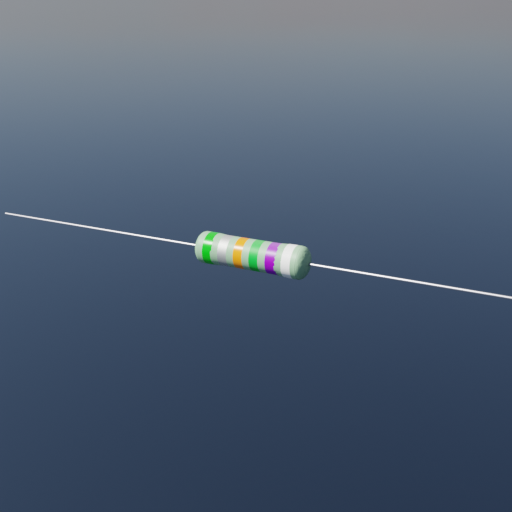
Resistor colour bands (in order): green, silver, orange, green, violet, white